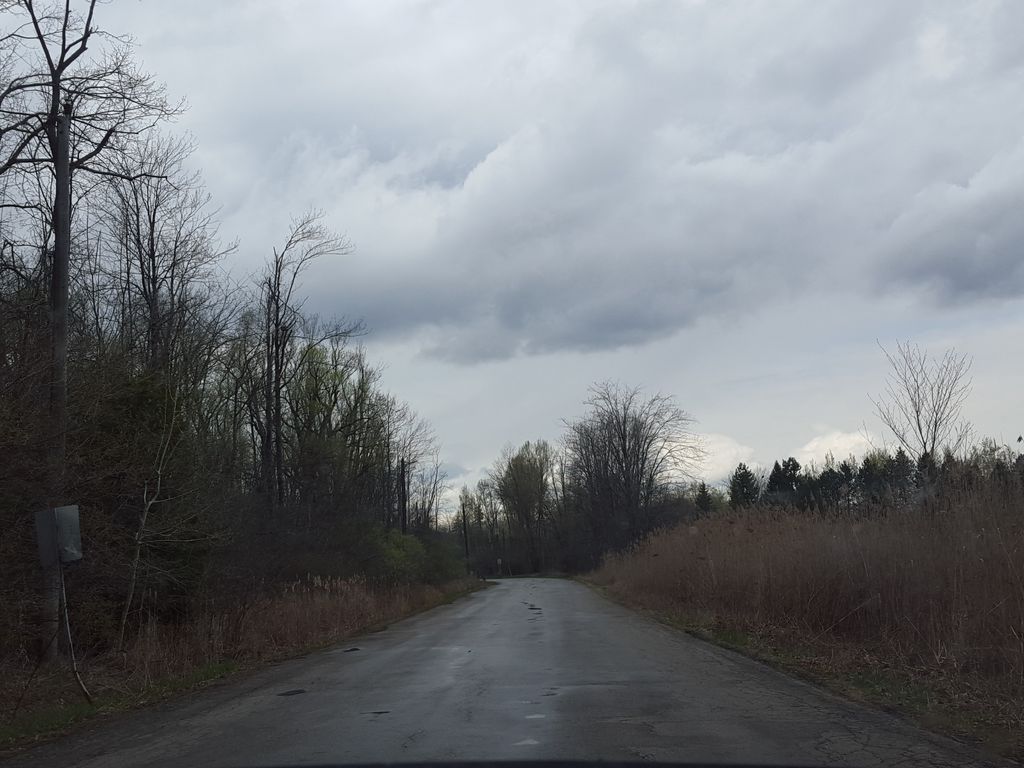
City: toronto